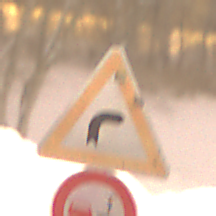
Verkehrszeichen: KurveRechts
Zusatzzeichen unten: VerbotUeberholenEinspurigeFahrzeuge
Umgebung: Outdoor, Urban
Tageszeit: Night
Wetter: Overcast
Licht: Artificial
Jahreszeit: Winter
Kontrast: MediumContrast